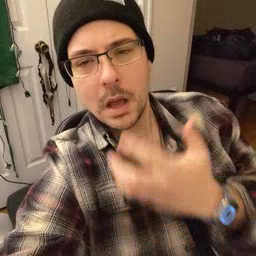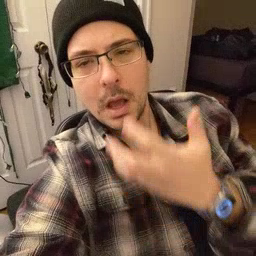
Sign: lips